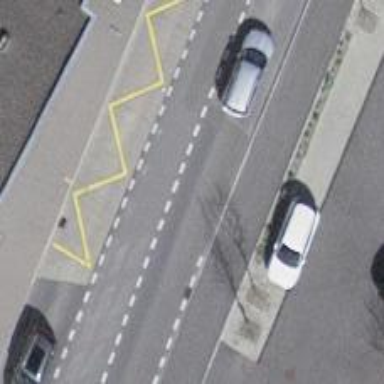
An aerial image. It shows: Bus stop with designated stop position for public transport.